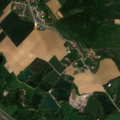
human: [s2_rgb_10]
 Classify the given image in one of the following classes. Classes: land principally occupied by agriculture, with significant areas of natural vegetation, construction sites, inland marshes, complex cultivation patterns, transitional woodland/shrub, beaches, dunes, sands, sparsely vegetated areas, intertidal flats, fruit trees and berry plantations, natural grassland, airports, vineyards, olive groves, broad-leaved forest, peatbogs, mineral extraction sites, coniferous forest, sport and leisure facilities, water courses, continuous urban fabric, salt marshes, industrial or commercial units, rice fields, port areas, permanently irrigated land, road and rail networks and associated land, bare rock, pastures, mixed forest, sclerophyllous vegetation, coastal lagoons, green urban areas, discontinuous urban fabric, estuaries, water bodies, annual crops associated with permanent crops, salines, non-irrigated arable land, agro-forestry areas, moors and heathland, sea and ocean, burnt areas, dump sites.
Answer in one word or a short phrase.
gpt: discontinuous urban fabric, non-irrigated arable land, land principally occupied by agriculture, with significant areas of natural vegetation, mixed forest, water bodies